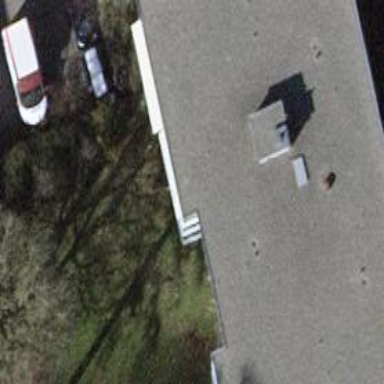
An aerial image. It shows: Building with flat roof.